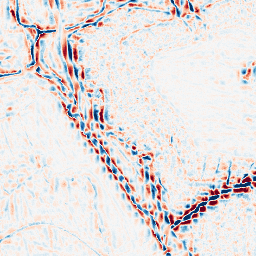
Category: wavelet
Decomposition family: wavelet_dwt
Decomposition parameters: wavelet: sym4
level: 3
Upsampling method: quintic
Upsampling parameters: scale: 8
Upsampling scale: 8